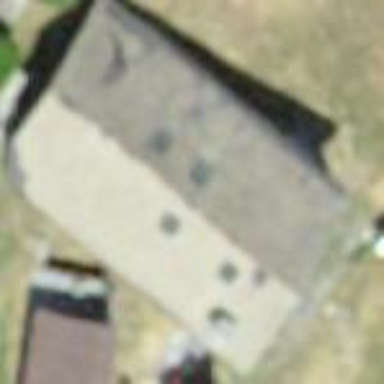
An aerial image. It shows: Simple and straightforward house.